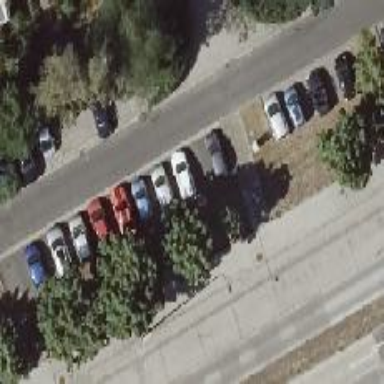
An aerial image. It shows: Street-side parking lot with asphalt surface.